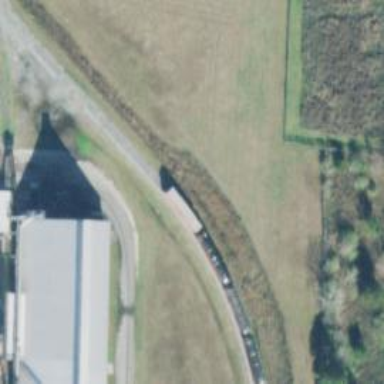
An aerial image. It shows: Spur railway service for agricultural freight.